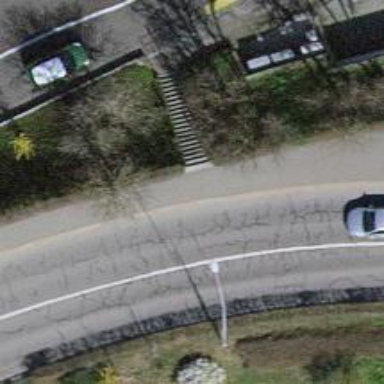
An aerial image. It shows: Set of steps on the road.